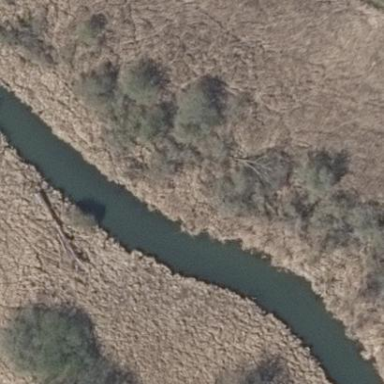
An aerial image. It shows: Swampy wetland area.